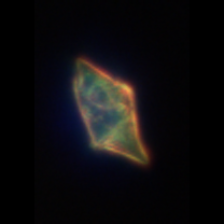
Taxon: Gyrodinium
Group: Dinoflagellates